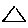
Label: triangle